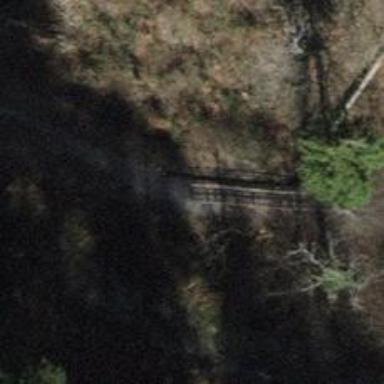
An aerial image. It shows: Road with steps.